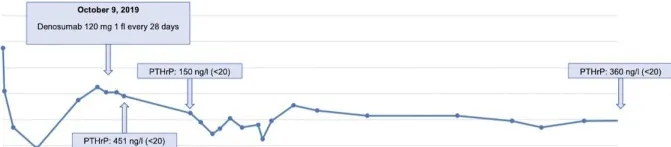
Response to treatment in Case 1. Calcium levels in relationship to denosumab administration, and ,PRRT cycles in case 1.
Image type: pathology (immunostaining)